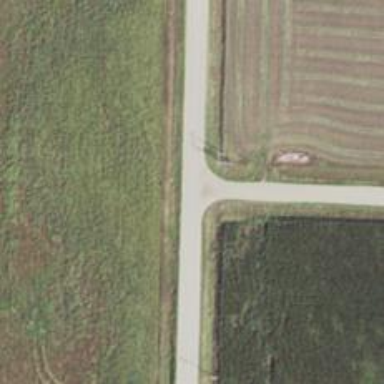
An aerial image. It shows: Unclassified road.